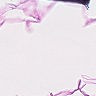
Metastatic tissue present: no